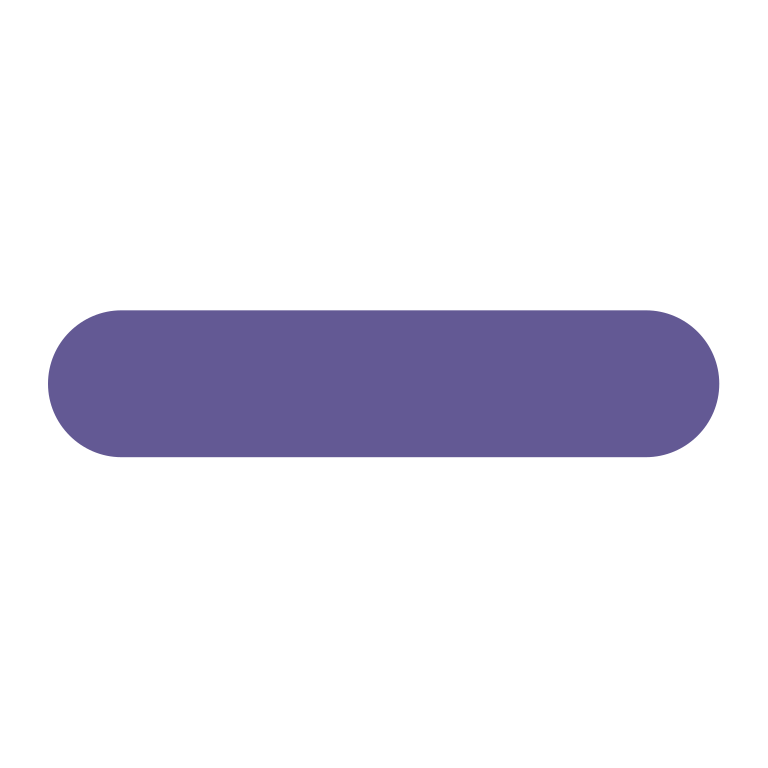
minus flat